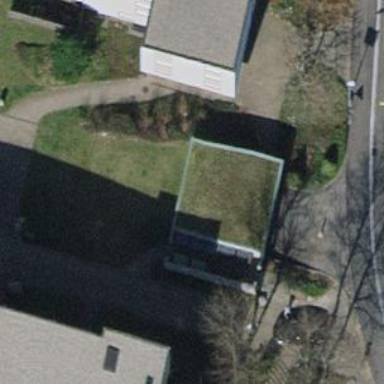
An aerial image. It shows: Flat-roofed building designed for parking with parking entrance.